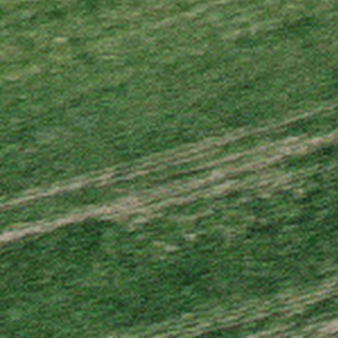
Label: other